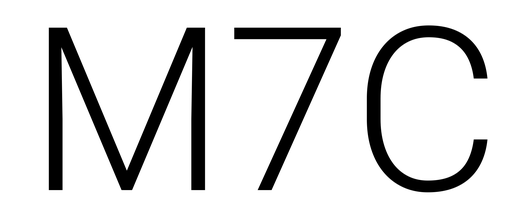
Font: Roboto_Light